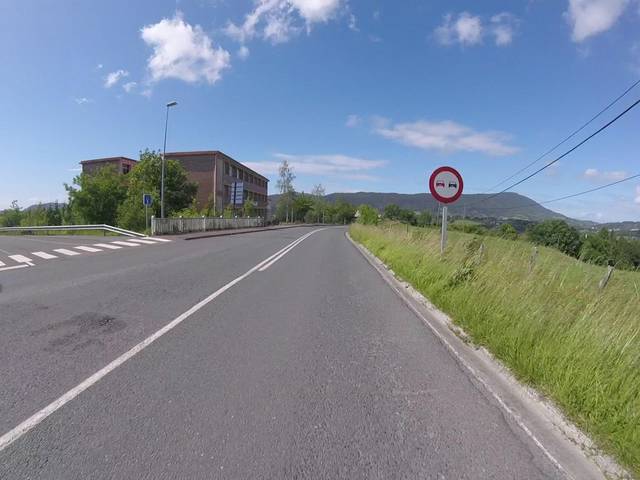
Region: Spain
Coordinates: 43.301, -1.893